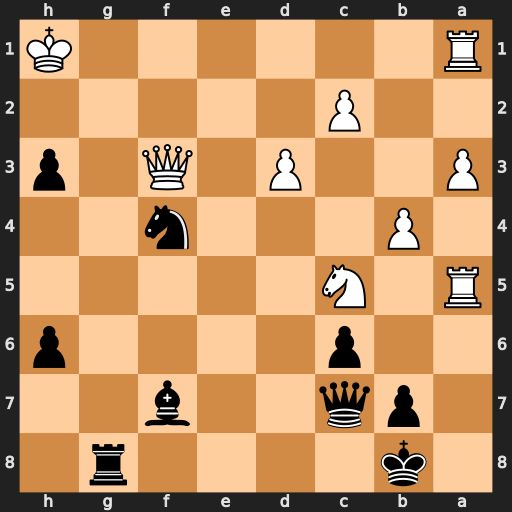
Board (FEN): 1k4r1/1pq2b2/2p4p/R1N5/1P3n2/P2P1Q1p/2P5/R6K
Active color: b
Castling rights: -
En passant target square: -
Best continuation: Bd5 Ne4 Ne2 Qxe2 Rg2 Qxg2 hxg2+